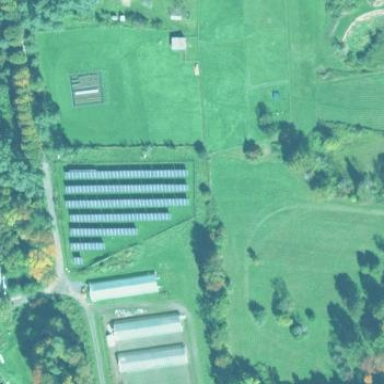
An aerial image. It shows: Solar power plant using photovoltaic technology.